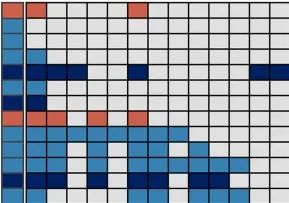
An overview of somatic mutation profiles within tissue and liquid biopsies using the next-generation sequencing technique. (A) Each row represents one individual biopsy sample, and each column represents one somatic genetic alteration.
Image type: chart (chart)